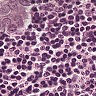
Metastatic tissue present: yes